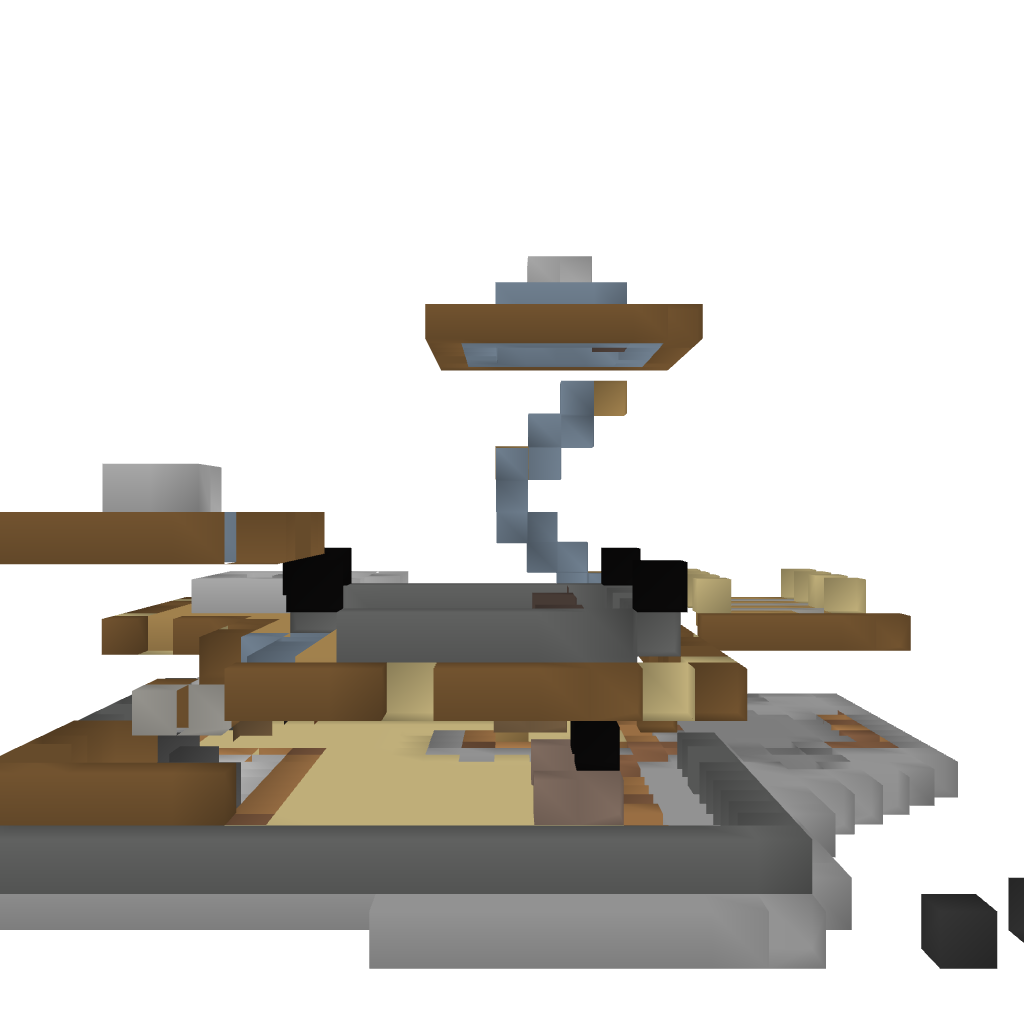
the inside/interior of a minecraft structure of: Futurist-Wood-House